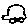
Label: car